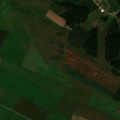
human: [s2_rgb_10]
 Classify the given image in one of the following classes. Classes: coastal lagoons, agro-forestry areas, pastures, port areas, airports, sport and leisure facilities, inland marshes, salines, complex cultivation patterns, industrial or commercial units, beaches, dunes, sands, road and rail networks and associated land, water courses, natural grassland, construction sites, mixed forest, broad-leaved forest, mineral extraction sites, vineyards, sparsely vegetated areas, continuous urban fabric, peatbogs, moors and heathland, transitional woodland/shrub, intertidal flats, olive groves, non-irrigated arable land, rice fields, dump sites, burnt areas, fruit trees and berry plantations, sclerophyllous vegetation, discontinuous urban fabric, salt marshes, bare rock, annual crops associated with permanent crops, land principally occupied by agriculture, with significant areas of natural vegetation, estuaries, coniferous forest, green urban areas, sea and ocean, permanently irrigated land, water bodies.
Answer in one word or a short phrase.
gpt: non-irrigated arable land, pastures, complex cultivation patterns, coniferous forest, transitional woodland/shrub